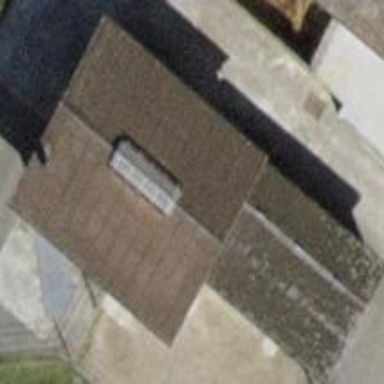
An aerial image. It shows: Building with tiled roof.